問題: 正方形ABCDがあり、その内部に点Eを、三角形BCEが正三角形となるようにとります。さらに、点Dを中心とする半径DAの円弧と線分BEの交点をPとし、正方形ABCDの内部に点Qを、三角形APQが正三角形となるようにとります。このとき∠EQPの大きさは何度ですか。
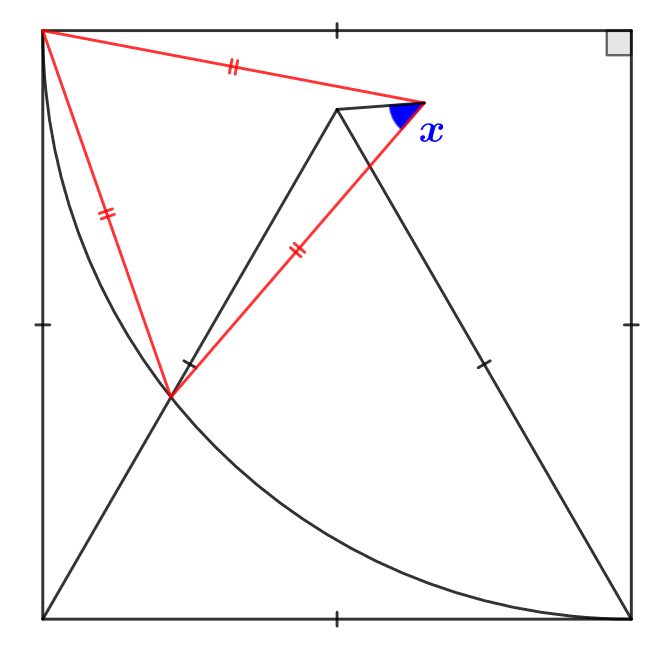
解答: △AQD≡△PQDより∠AQD=150°=∠AEDであるから4点A、E、Q、Dは共円。したがって∠AQE=∠ADE=15°であるから解答は45度。
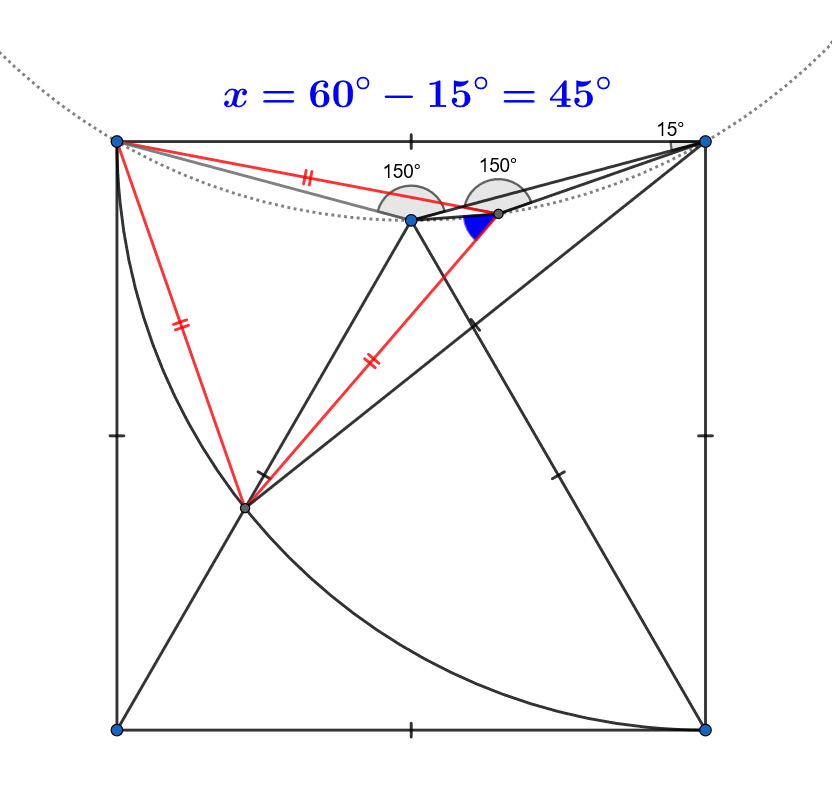
答え: 45
タグ: 共円